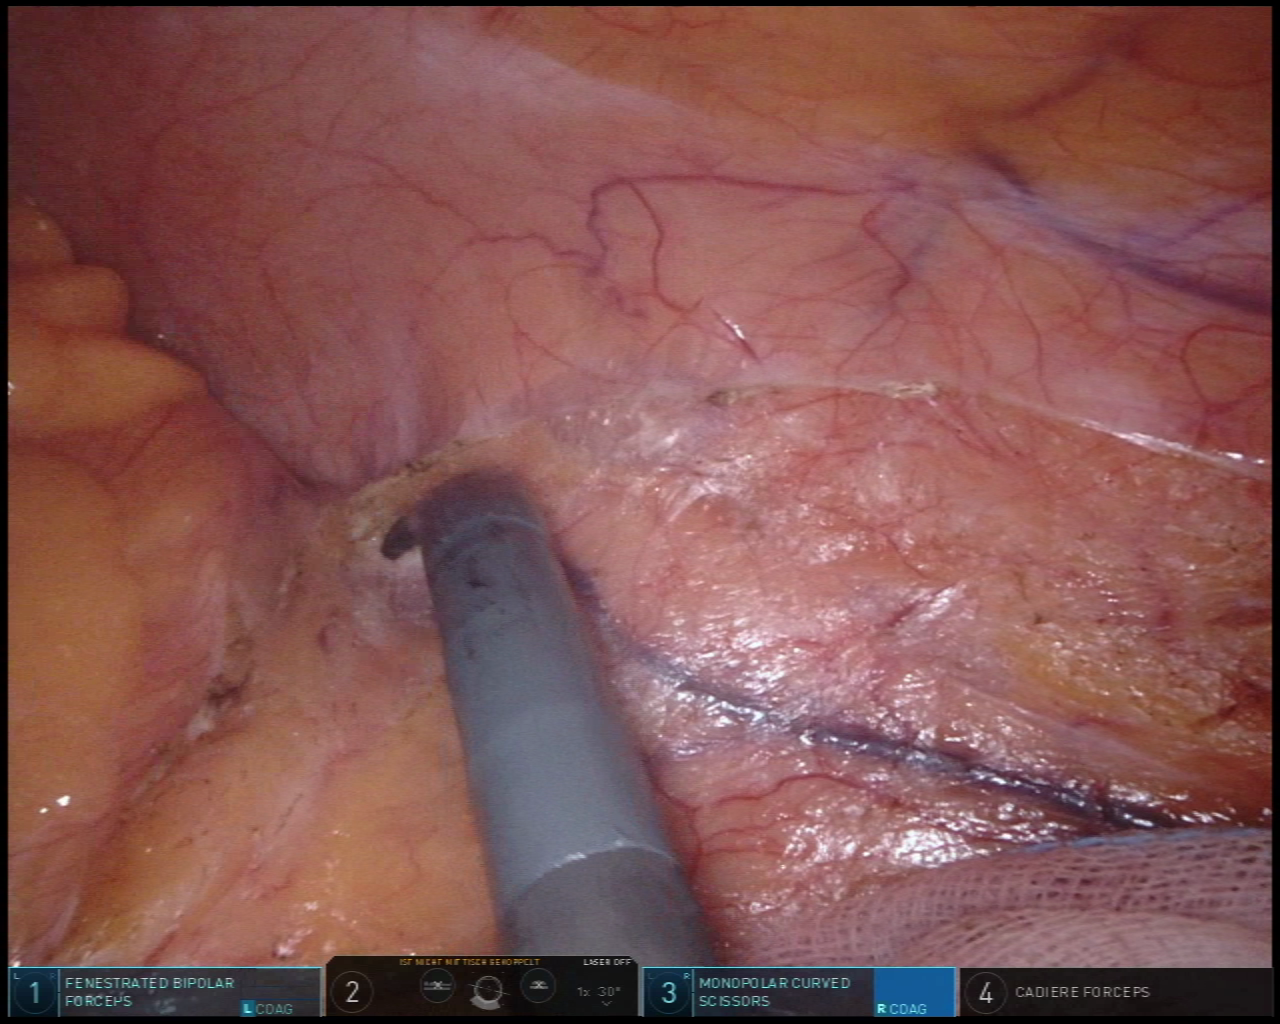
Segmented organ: abdominal_wall
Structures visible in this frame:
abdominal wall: yes
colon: no
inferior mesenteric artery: no
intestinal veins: no
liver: no
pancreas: no
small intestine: no
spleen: no
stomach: no
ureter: no
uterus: no
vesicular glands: no